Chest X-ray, AP view. Patient: 48 years old, sex M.
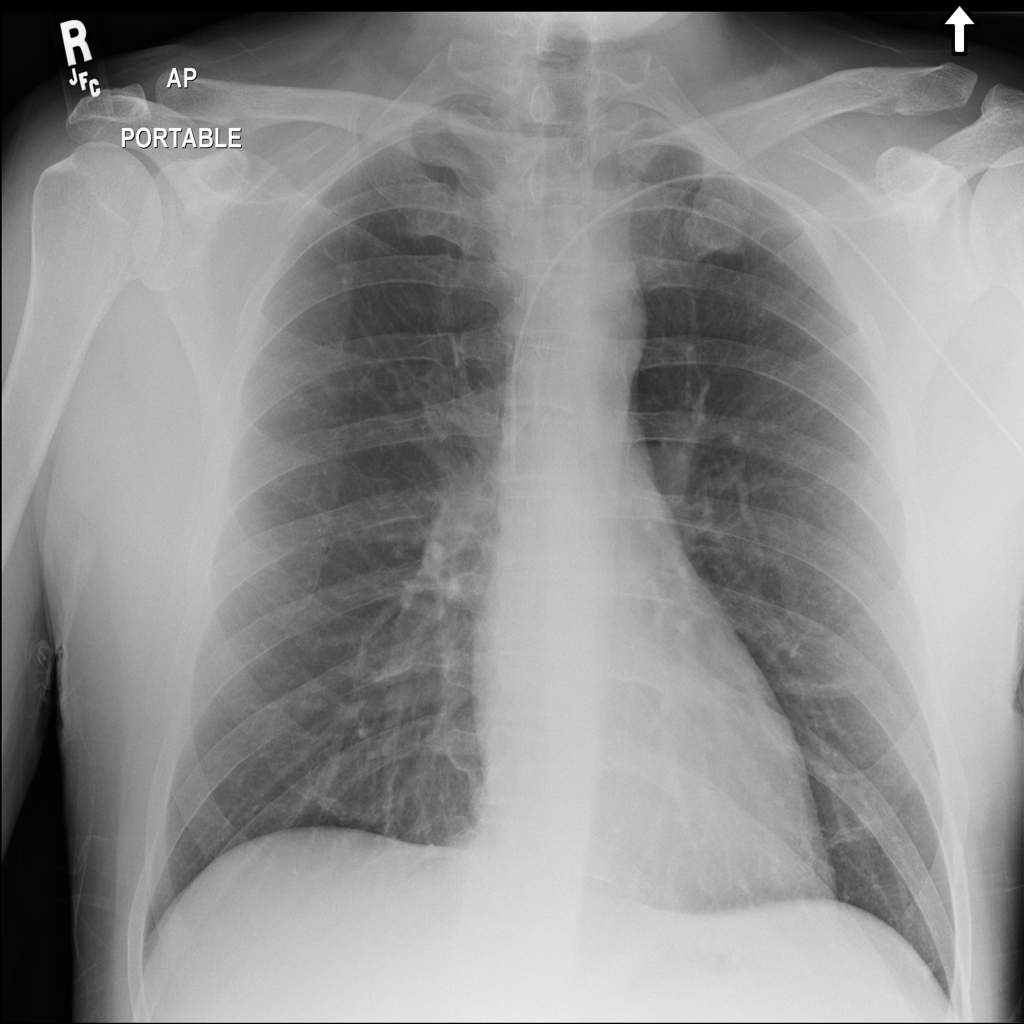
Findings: Infiltration